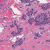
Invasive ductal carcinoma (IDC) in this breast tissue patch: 0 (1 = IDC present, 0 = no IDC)